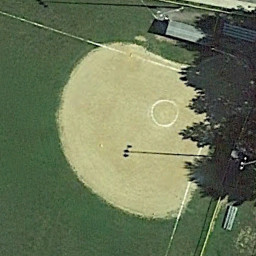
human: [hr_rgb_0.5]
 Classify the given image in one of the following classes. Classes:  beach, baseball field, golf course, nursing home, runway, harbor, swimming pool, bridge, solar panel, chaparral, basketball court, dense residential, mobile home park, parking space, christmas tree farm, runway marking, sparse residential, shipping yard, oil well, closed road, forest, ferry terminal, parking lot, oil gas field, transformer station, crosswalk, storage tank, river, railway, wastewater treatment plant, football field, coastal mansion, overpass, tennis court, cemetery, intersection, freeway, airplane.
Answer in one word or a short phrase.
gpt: baseball field